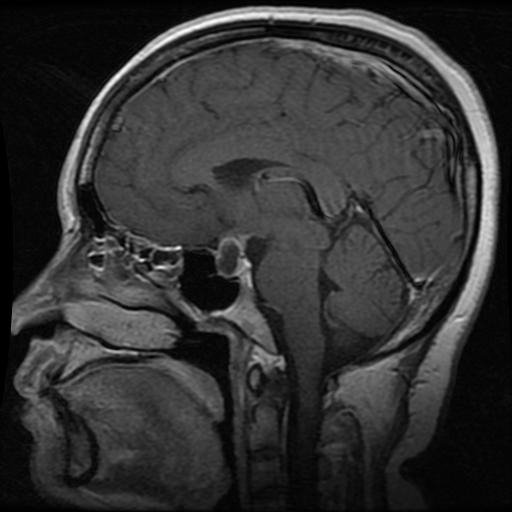
Label: pituitary